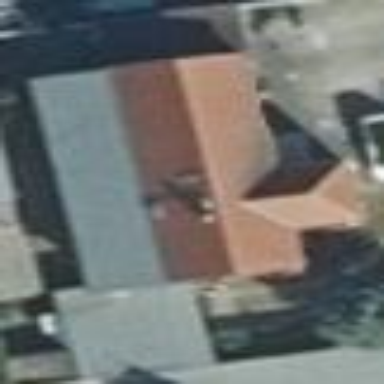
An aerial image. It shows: Simple house.